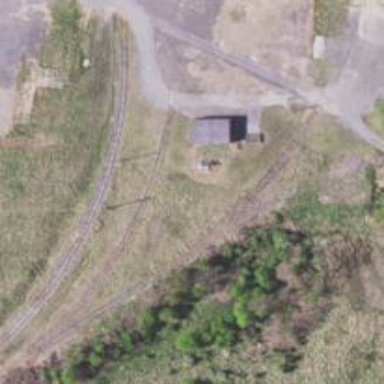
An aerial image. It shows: Railway siding for service.